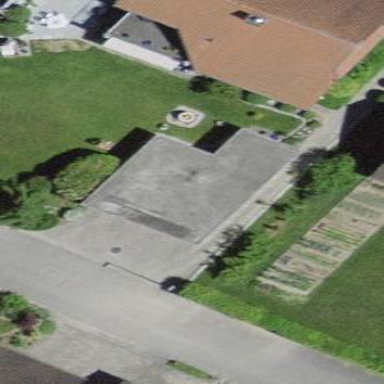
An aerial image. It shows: Garage building.